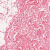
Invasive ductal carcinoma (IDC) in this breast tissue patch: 0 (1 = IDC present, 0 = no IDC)